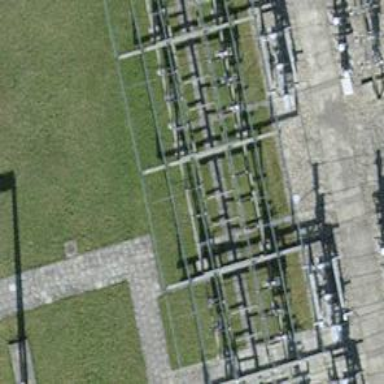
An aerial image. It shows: Power line with 3 cables. It uses busbar.